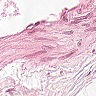
Metastatic tissue present: no